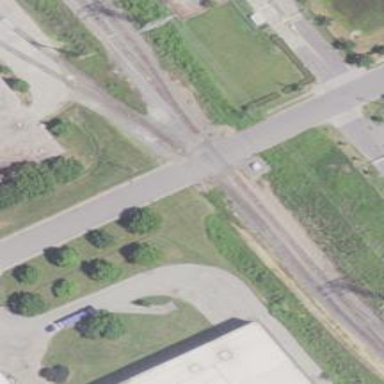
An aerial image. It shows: Railway level crossing.